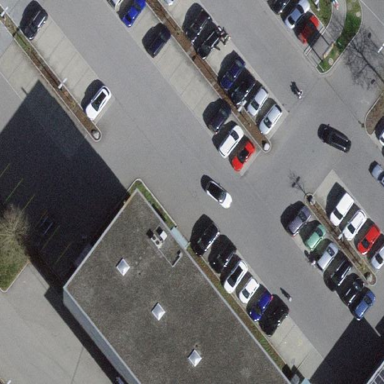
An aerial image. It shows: Parking area with surface.